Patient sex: F
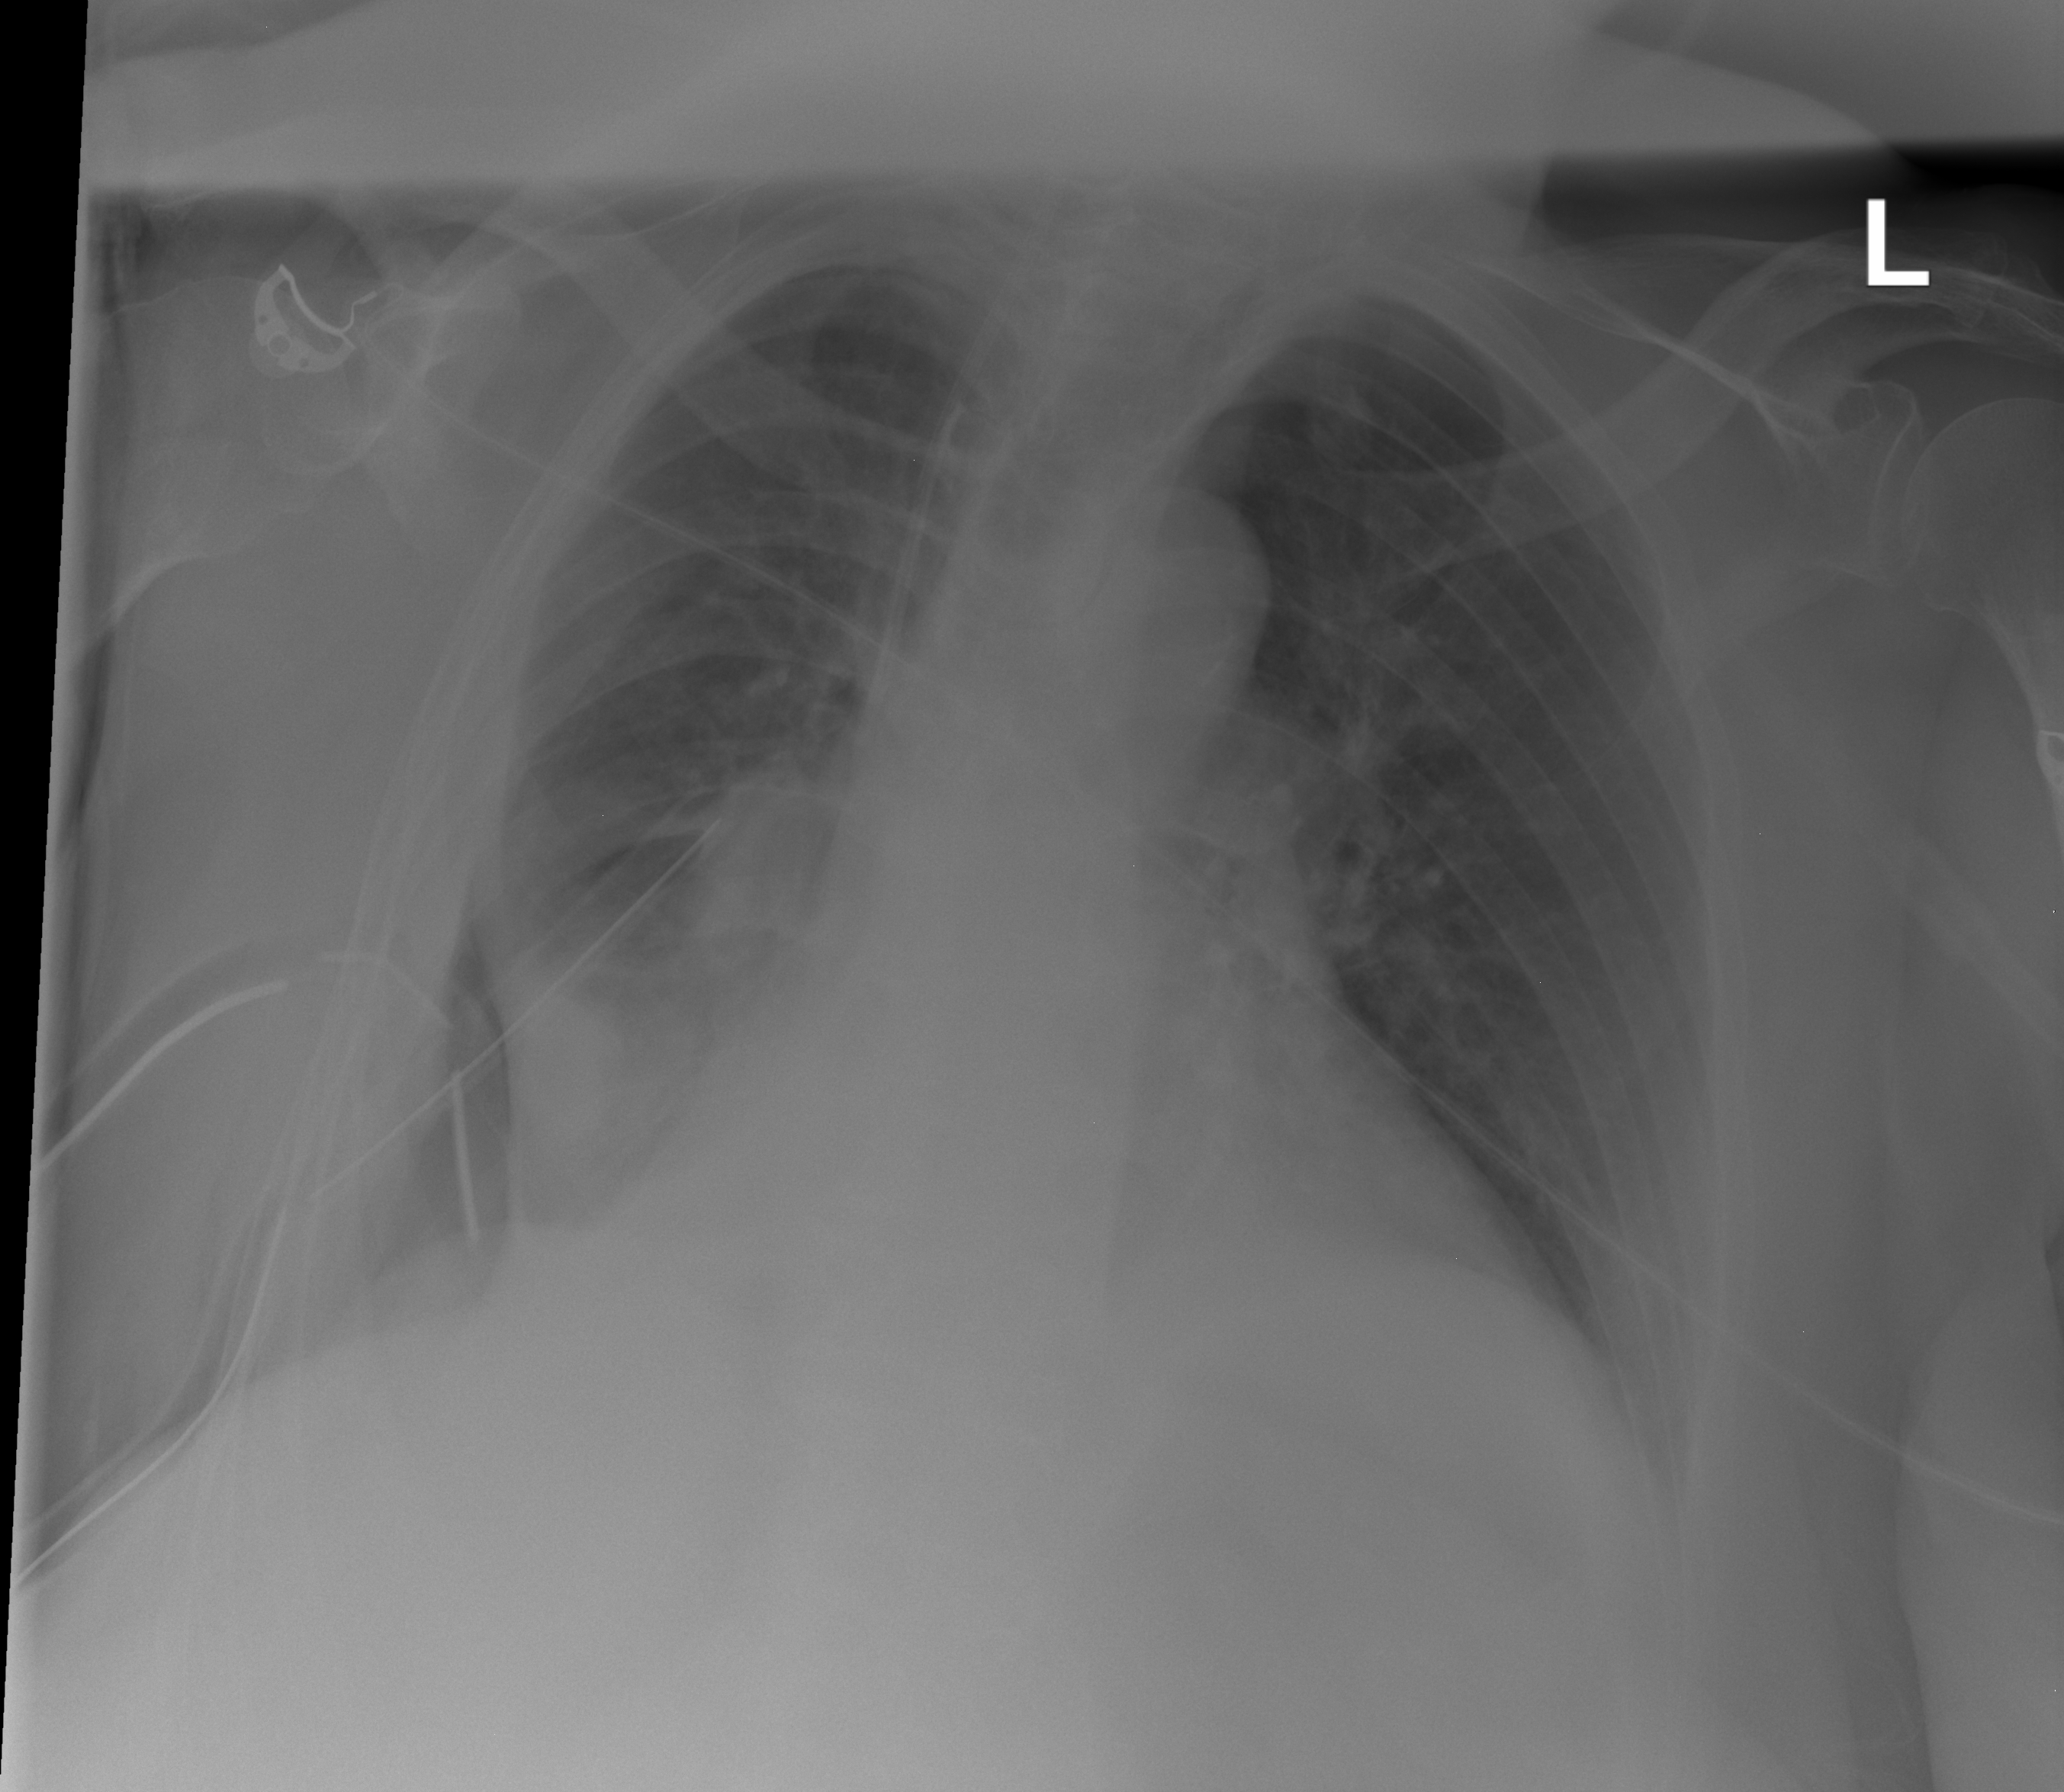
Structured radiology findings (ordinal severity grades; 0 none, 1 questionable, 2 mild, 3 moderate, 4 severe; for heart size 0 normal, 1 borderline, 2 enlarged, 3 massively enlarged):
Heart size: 2
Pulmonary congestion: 0
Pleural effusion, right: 3
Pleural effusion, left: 2
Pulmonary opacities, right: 0
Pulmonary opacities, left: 0
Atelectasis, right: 3
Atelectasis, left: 2